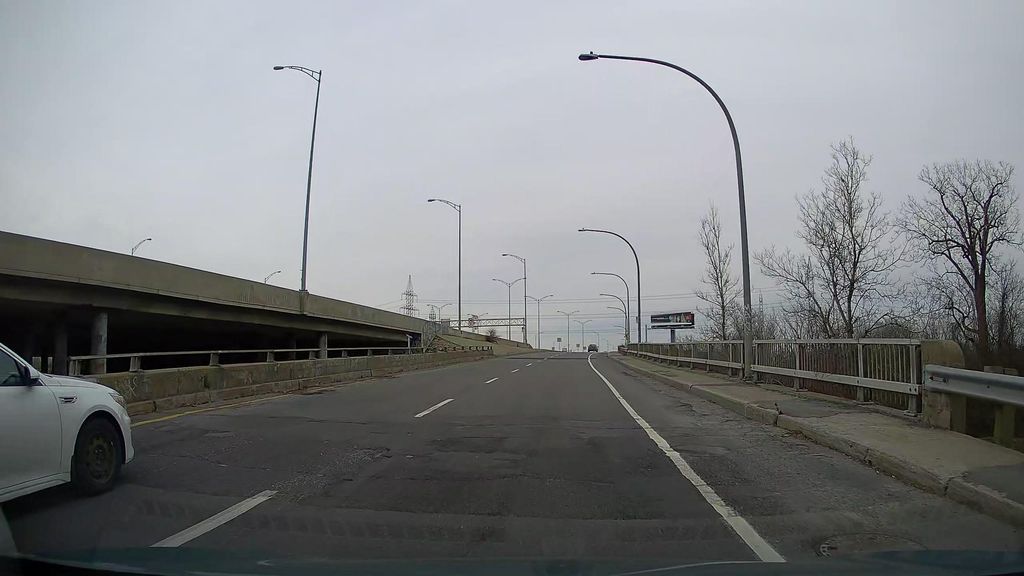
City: montreal